Question: Chrome itself appears to work fine but I'm having problems with Developers Tools. After a short period of time it becomes unresponsive and the following dialog pops up...

Is this a known bug, can or will it be fixed soon? Also, the meantime what should I do, how can I roll back to older working version of Chrome?
I use Chrome and Developer Tools extensively and this is causing a major headache, so any advise would be welcome.
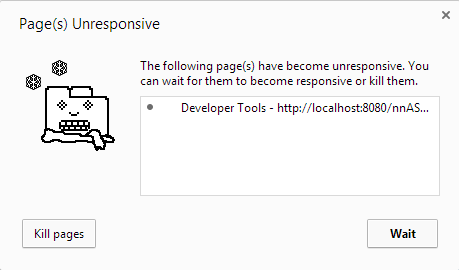
Answer: It is a <URL> that got pushed with v32. I have not seen anything about fixing it yet though.
It happens with any model window (which includes devtools) or when Chrome is running in app mode.
Chrome isn't actually crashing and you can still continue to use it, but that will continually pop up with devtools open.